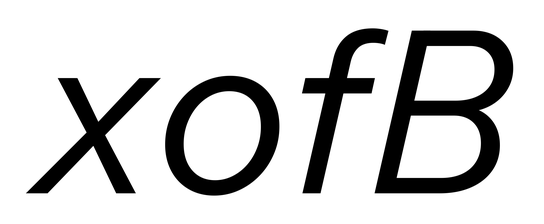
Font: InstrumentSans-Italic_Italic